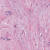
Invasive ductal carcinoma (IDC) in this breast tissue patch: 1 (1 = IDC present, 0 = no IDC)